Field crop: maize
Growth stage: 2
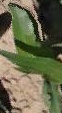
Species: maize